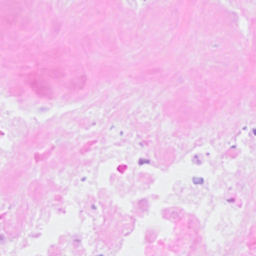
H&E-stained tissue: Breast